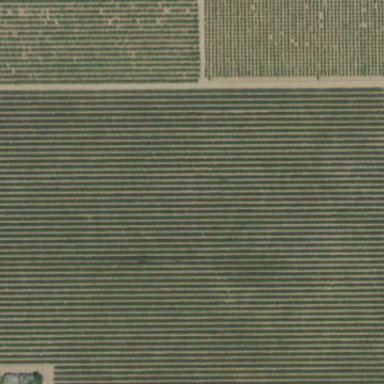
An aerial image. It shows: Vineyard where grapes are grown.